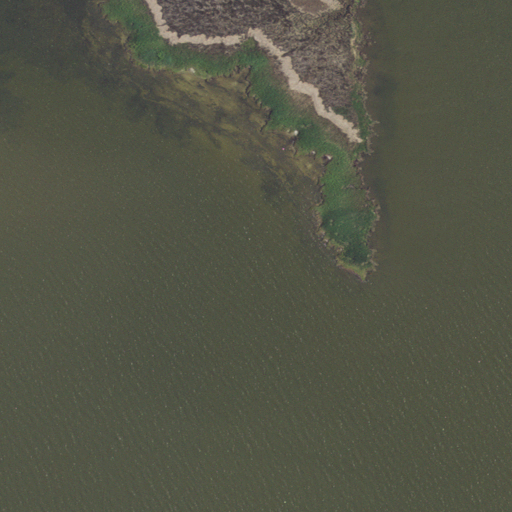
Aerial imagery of cape in North Carolina named Deep Ditch Point containing open water and herbaceous wetlands